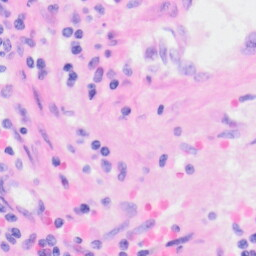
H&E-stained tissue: Kidney